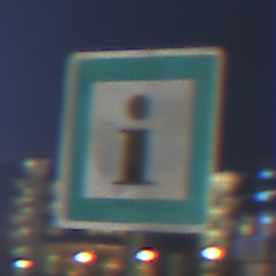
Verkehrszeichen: Informationsstelle
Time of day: Night
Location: Outdoor (Urban)
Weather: PartlyCloudy
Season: NotSpecified
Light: Artificial